Aerial crown-view tile of a tropical tree (Barro Colorado Island, Panama), acquired 20250512:
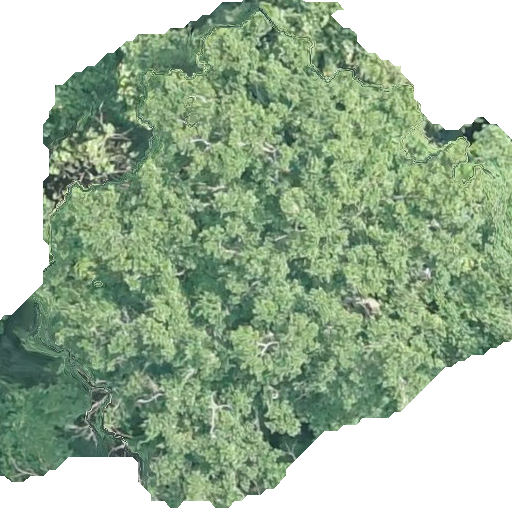
Species: Brosimum alicastrum
GBIF accepted scientific name: Brosimum alicastrum
Crown area: 293.469 m²